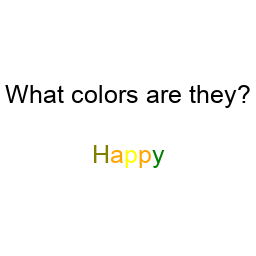
Color: olive, orange, yellow, orange, green
Background color: white
Question text color: black